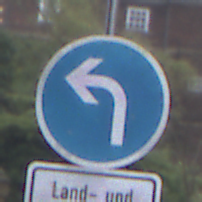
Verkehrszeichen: VorgeschriebeneFahrtrichtungLinks
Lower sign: BesondereFahrzeugeUndTransportgueter8
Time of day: Midday
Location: Outdoor (Urban)
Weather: Overcast
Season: NotSpecified
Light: Natural